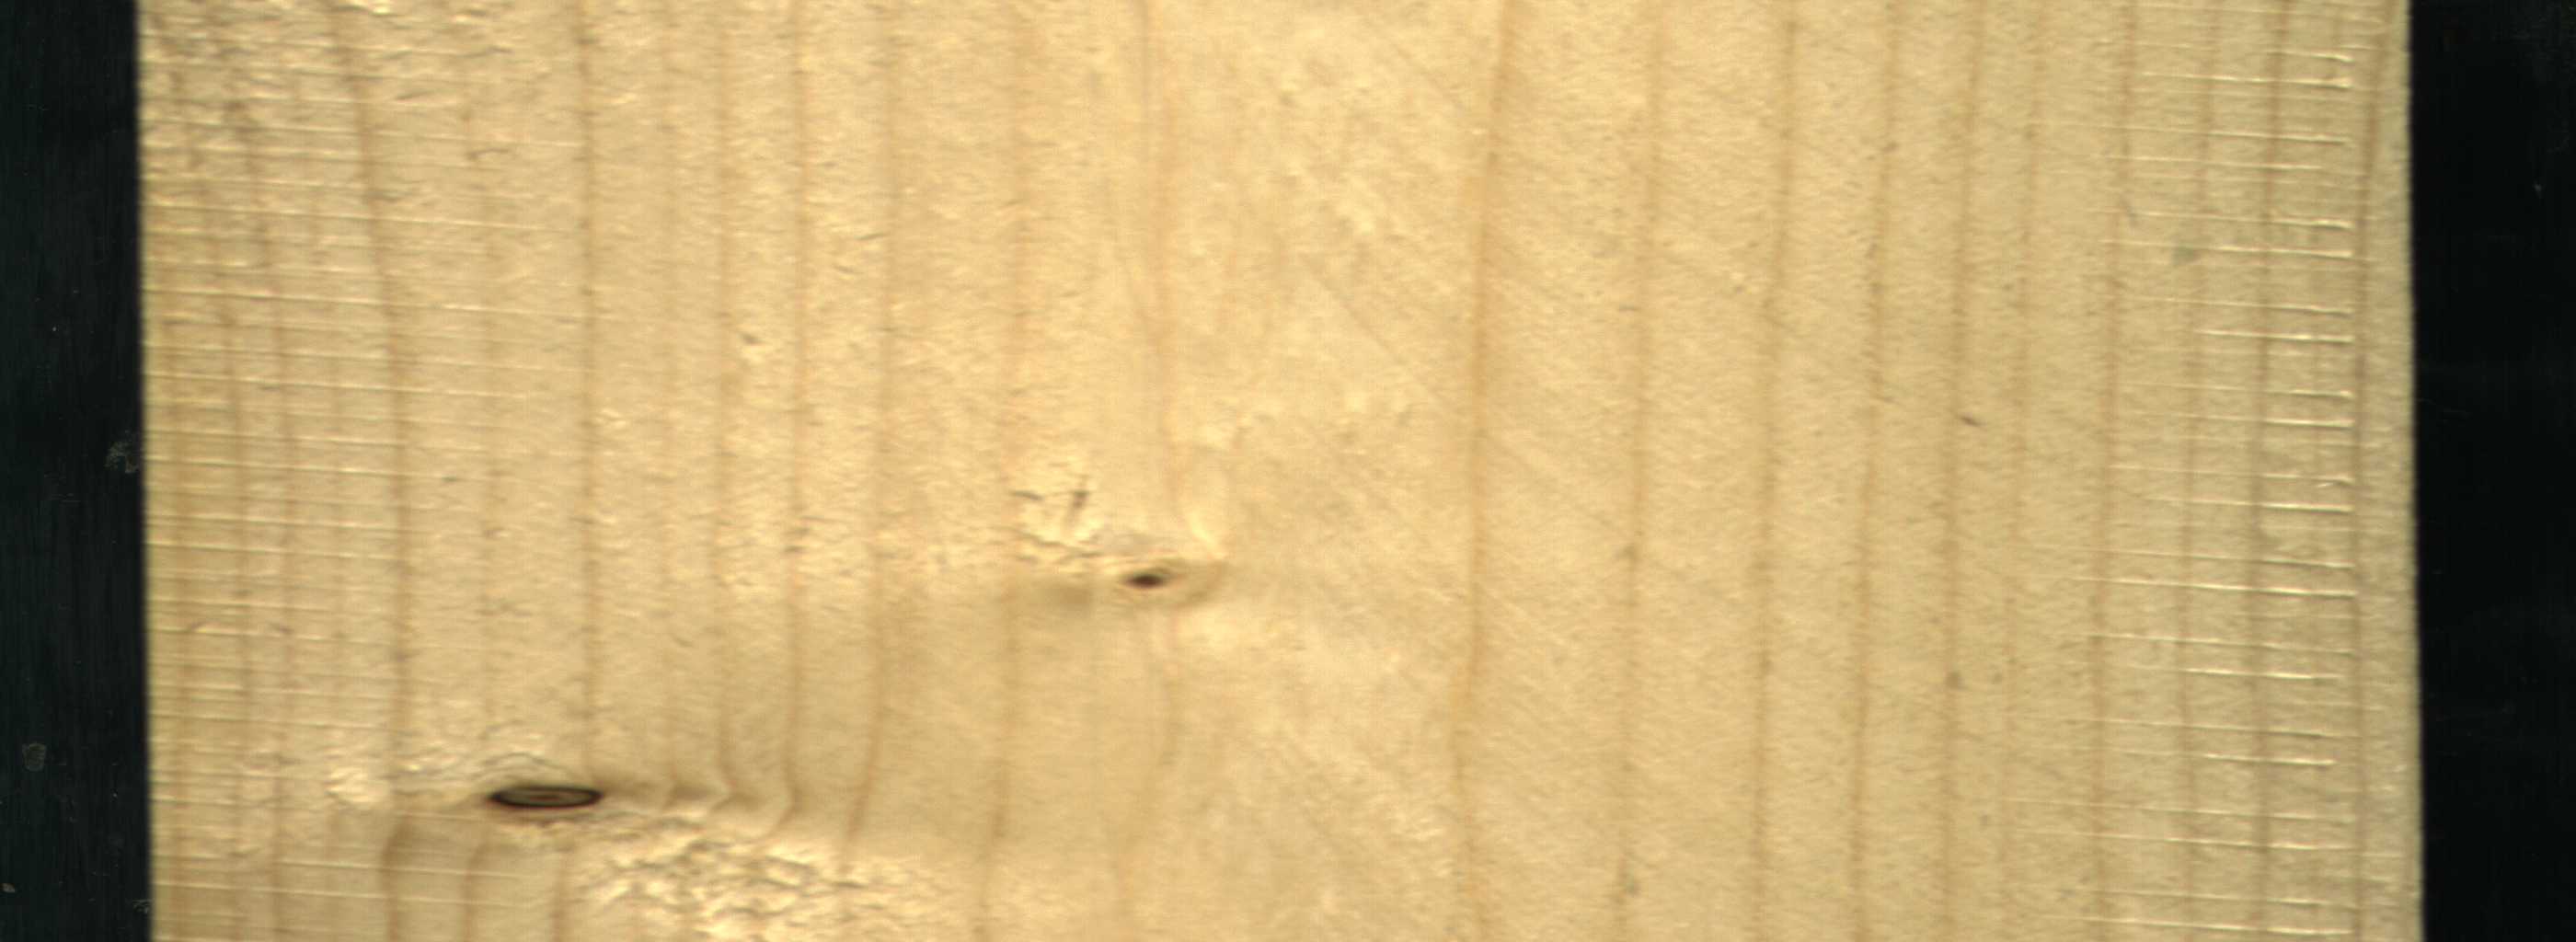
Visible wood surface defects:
Dead_Knot
Live_Knot